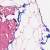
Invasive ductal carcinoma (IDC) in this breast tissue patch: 0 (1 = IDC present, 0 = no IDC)